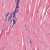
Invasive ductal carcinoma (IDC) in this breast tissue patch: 1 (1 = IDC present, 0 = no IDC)